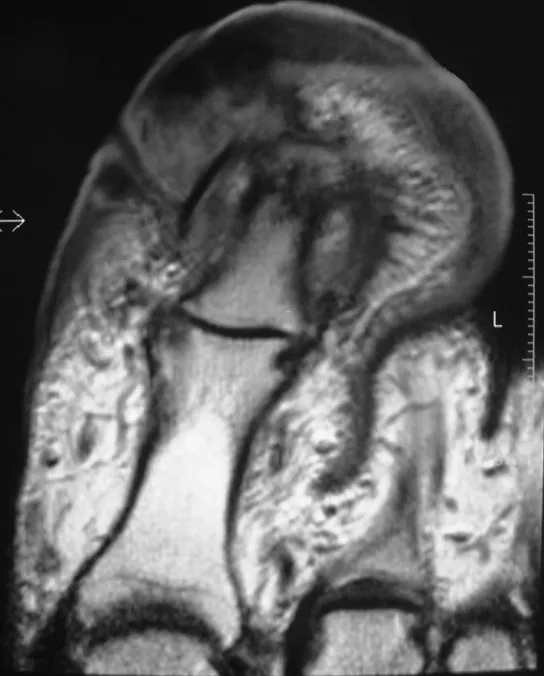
MRI scan of the great toe (case 1). As in the plain film, the end of the distal phalanx has been completely destroyed. There is signal change in the distal part of the proximal phalanx suggesting involvement of the bone more proximally.
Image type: radiology (mri)